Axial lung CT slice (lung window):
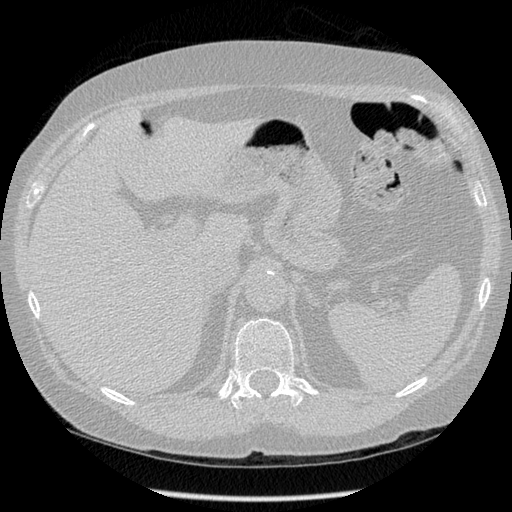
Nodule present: no